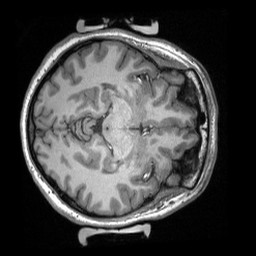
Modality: T1w
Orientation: axial
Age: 21
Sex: female
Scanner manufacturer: siemens
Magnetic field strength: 3 T
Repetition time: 2.3 s
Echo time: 0.00308 s